Interaction volume radius: 5 \u00c5
Interaction volume height: 20 \u00c5
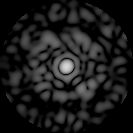
Disorder parameter: 0.7664